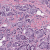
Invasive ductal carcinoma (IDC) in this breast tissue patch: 1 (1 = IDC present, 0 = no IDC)